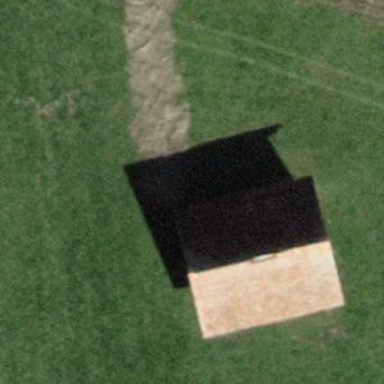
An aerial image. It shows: Shed building.